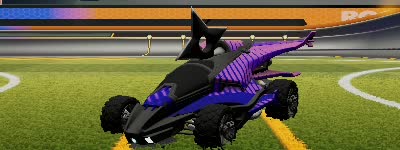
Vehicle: aftershock